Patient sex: F
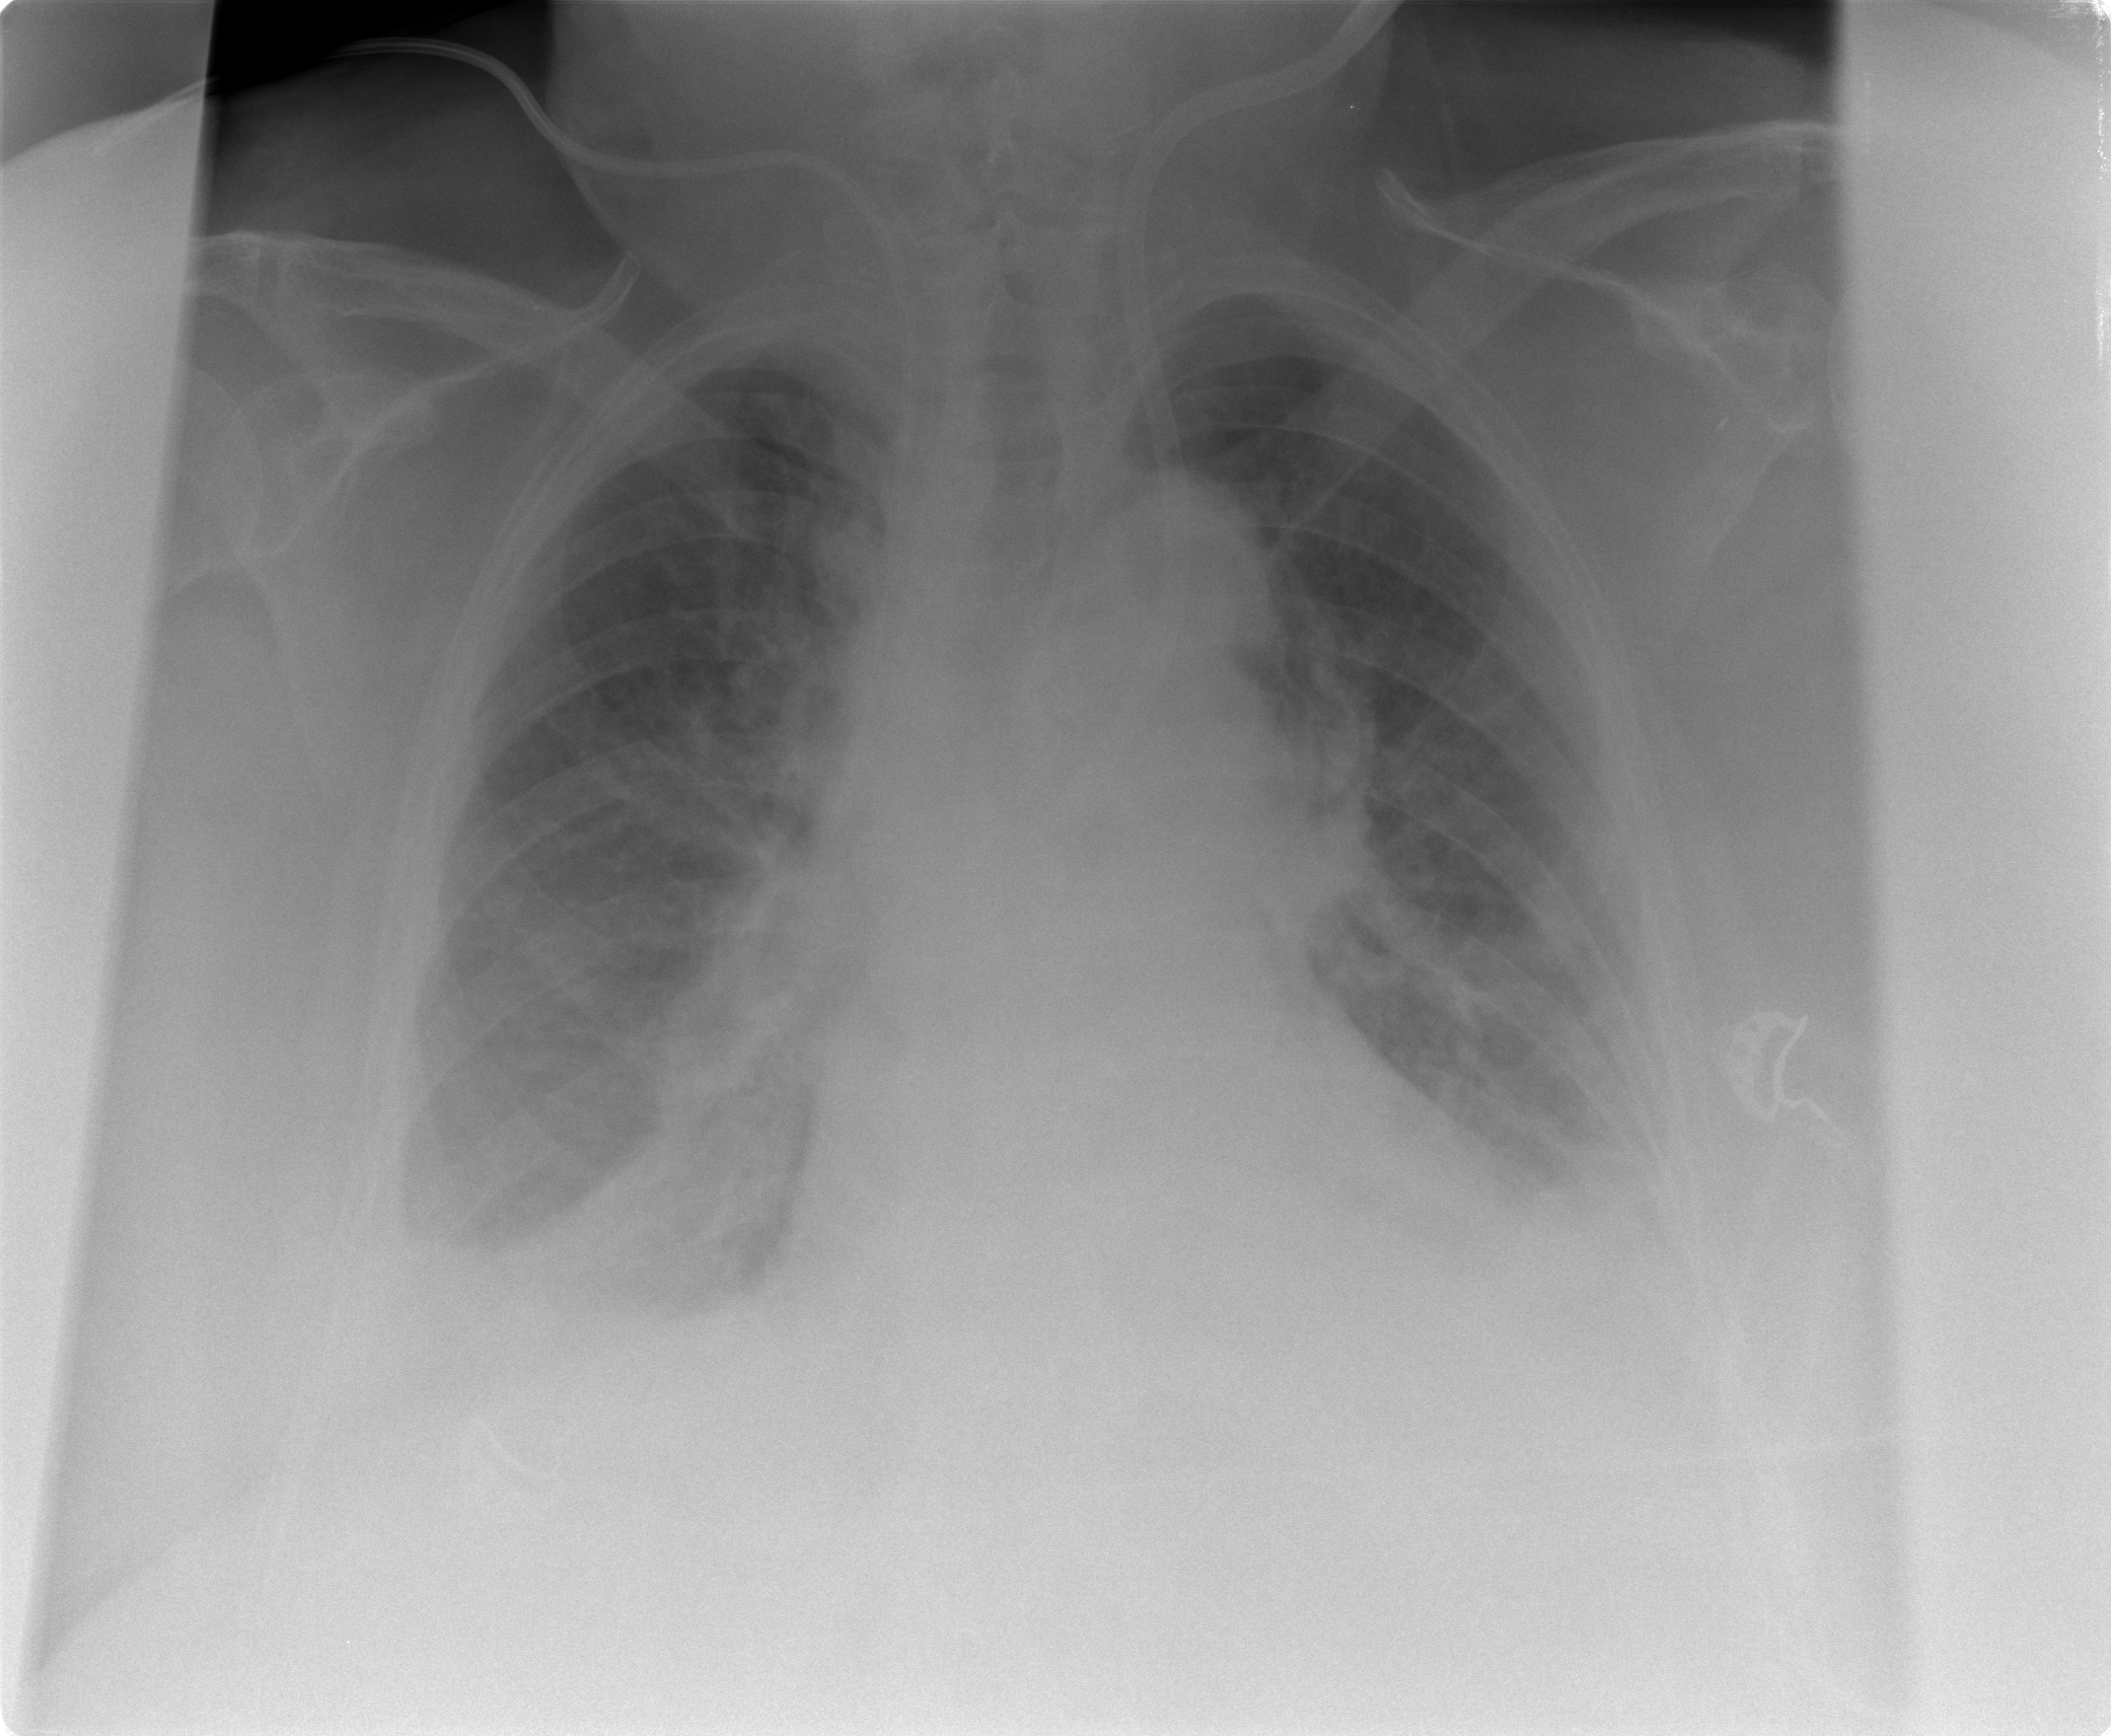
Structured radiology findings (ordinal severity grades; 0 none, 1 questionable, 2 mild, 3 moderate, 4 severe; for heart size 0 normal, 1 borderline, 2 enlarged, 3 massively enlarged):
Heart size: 2
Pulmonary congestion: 1
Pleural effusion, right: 2
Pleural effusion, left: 2
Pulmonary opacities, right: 1
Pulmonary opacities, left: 1
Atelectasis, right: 2
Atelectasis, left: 2